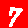
Digit: 7